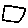
Label: square